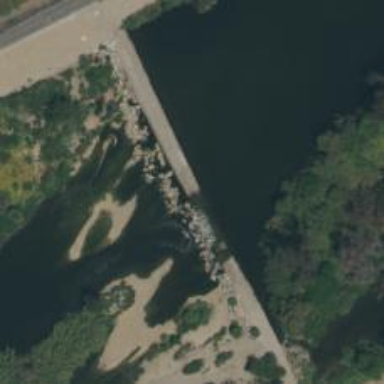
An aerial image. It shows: Weir along the waterway.